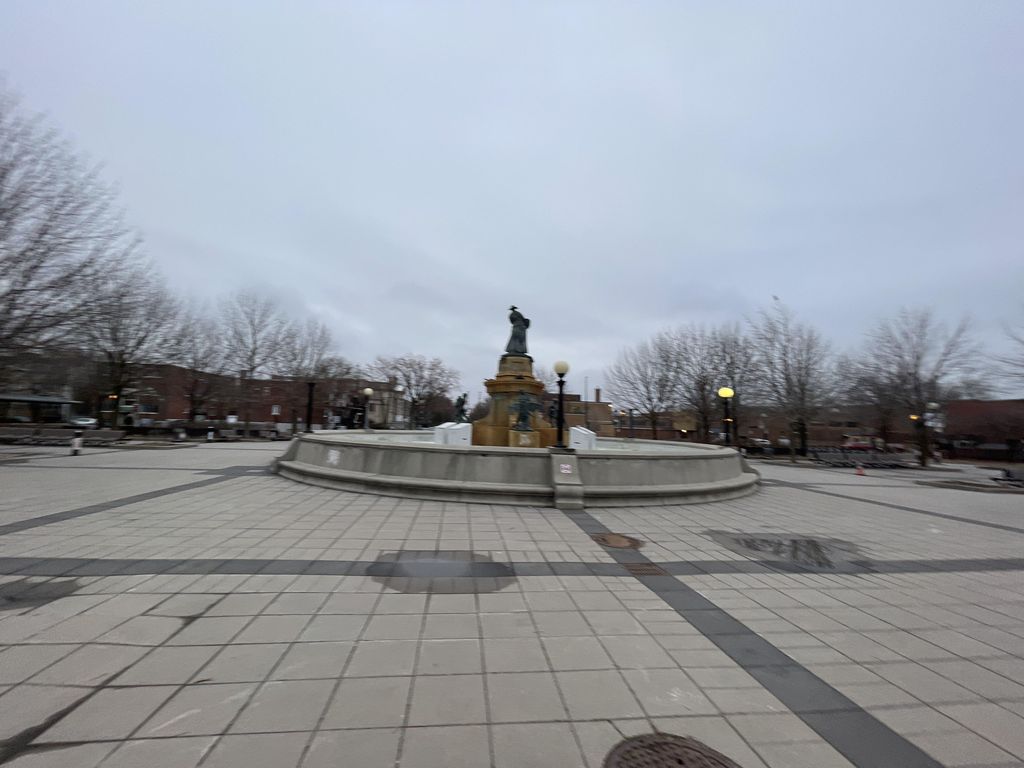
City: montreal